Question: I'm trying to automate certain functions in an Excel file.
Here is my issue:

Table 1 contains a string is Column "Info", followed by two empty cells. For each of the rows in Table 1, I want to check if a value of Table 2, Column "Fruit" exists in column "Info" of Table 1. If so, I would like to fill in the "Color" and "Price" of Table 2 in the empty cells in Table 1.
For example, the second row contains the word "bananas", which means "Color" "Yellow" and "Price" "15" should be filled in the same columns in Table 1, row 2.
Somehow this issue seems so simple to me, but when I start to think of how to implement this, I get stuck. So unfortunately, I don't have any code available to fix. I just hope this issue isn't too vague.
I've also tried solving this issue using formulas, using MATCH and INDEX, but I couldn't get that to work either.
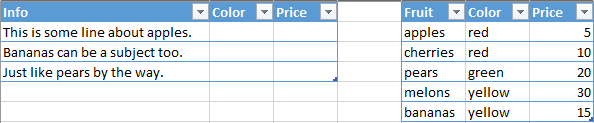
Answer: Here's a function that will return the row in the ListObject (Table) where the first matching word is found.
'''
Public Function MatchFruit(ByVal sInfo As String, ByRef rFruit As Range) As Long
Dim vaSplit As Variant
Dim i As Long, j As Long
Dim rFound As Range
Dim sWhat As String
vaSplit = Split(sInfo, Space(1))
For i = LBound(vaSplit) To UBound(vaSplit)
'strip out non-alpha characters
sWhat = vbNullString
For j = 1 To Len(vaSplit(i))
If Asc(Mid(LCase(vaSplit(i)), j, 1)) >= 97 And Asc(Mid(LCase(vaSplit(i)), j, 1)) <= 122 Then
sWhat = sWhat & Mid(vaSplit(i), j, 1)
End If
Next j
'find the word in the range
Set rFound = Nothing
Set rFound = rFruit.Find(sWhat, , xlValues, xlWhole, , , False)
If Not rFound Is Nothing Then 'if it's found
'return the row in the ListObject
MatchFruit = rFound.Row - rFruit.ListObject.HeaderRowRange.Row
'stop looking
Exit For
End If
Next i
End Function
'''
Assuming your first table is called tblData and your second table tblFruit, you would get the color using
'''
=INDEX(tblFruit[Color],MatchFruit([@Info],tblFruit[Fruit]))
'''
and the price similarly
'''
=INDEX(tblFruit[Price],MatchFruit([@Info],tblFruit[Fruit]))
'''
The 'vaSplit' assignment line uses the 'Split' function to convert a string into an array based on a delimiter. Since your sample data was sentences, the normal delimiter is a space to split it into words. A string like
'''
This is some line about apples.
'''
is converted to an array
'''
vaSplit(1) This
vaSplit(2) is
vaSplit(3) some
vaSplit(4) line
vaSplit(5) about
vaSplit(6) apples.
'''
Next, the 'For' loop goes through every element in the array to see if it can find it in the other list. The functions 'LBound' and 'Ubound' (lower bound and upper bound) are used because we can't be sure how many elements the array will have.
The first operation inside the loop is to get rid of any extraneous characters. For that, we create the variable 'sWhat' and set it to nothing. Then we loop through all the characters in the element to see if any are outside of the range 'a...z'. Basically, anything that's a letter gets appended to 'sWhat' and anything that's not (a number, a space, a period) doesn't. In the end 'sWhat' is the same as the current element with all non-alpha characters stripped out. In this example, we'd never match 'apples.' because of the period, so it's stripped away.
Once we have a good 'sWhat', we now use the 'Find' method to see if that word exists in the 'rFruit' range. If it does, then 'rFound' will not be 'Nothing' and we move ahead.
Note that if it doesn't find the word in the range, then 'rFound' will be 'Nothing' and the function will return zero.
If the word is found, the function returns the row it was found on less the row where the 'ListObject' starts. That way the function returns what row it is withing the data of the 'ListObject' not on the worksheet. This is useful when incorporating into an 'INDEX' formula. To make a formula return something, you assign that something to the formula's name.
Finally, the 'Exit For' line simply stops looking through the array once a match was found. If you have more than one match in your data, it will only return the first one.
The most likely error that you'll find is that the function will return zero when you expect it to return a row number. That most likely means it did not find any words in the list.
If you're certain that both lists contain a matching word, here's how you troubleshoot it: After the 'Set rFound =' line put a 'Debug.Print' statement.
'''
Set rFound = rFruit.Find(sWhat, , xlValues, xlWhole, , , False)
Debug.Print "." & sWhat & "."
If Not rFound Is Nothing Then 'if it's found
'''
That will print 'sWhat' to the Immediate Window (Ctrl+G in the VBE to see the Immediate Window). The periods around the word are so you can see any non-printable characters (like spaces). If you try to match '.pears .' with 'pears' it won't match because the first one has a space at the end - and you can see that because we stuck periods before and after.
If spaces are going to be a problem, you can use the 'Trim$()' function on 'sWhat' to get rid of them first.
With that 'Debug.Print' statement, you might see results like
'''
.paers.
'''
in which case would recognize that you have a typo.